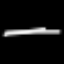
Label: line